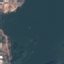
Land use / land cover class: SeaLake